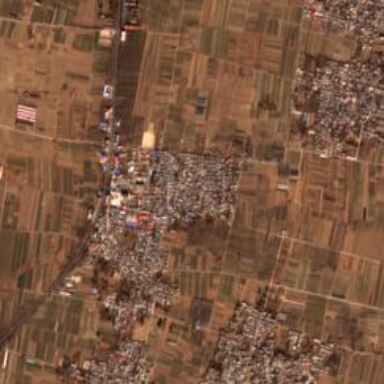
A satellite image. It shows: Township classified as town.